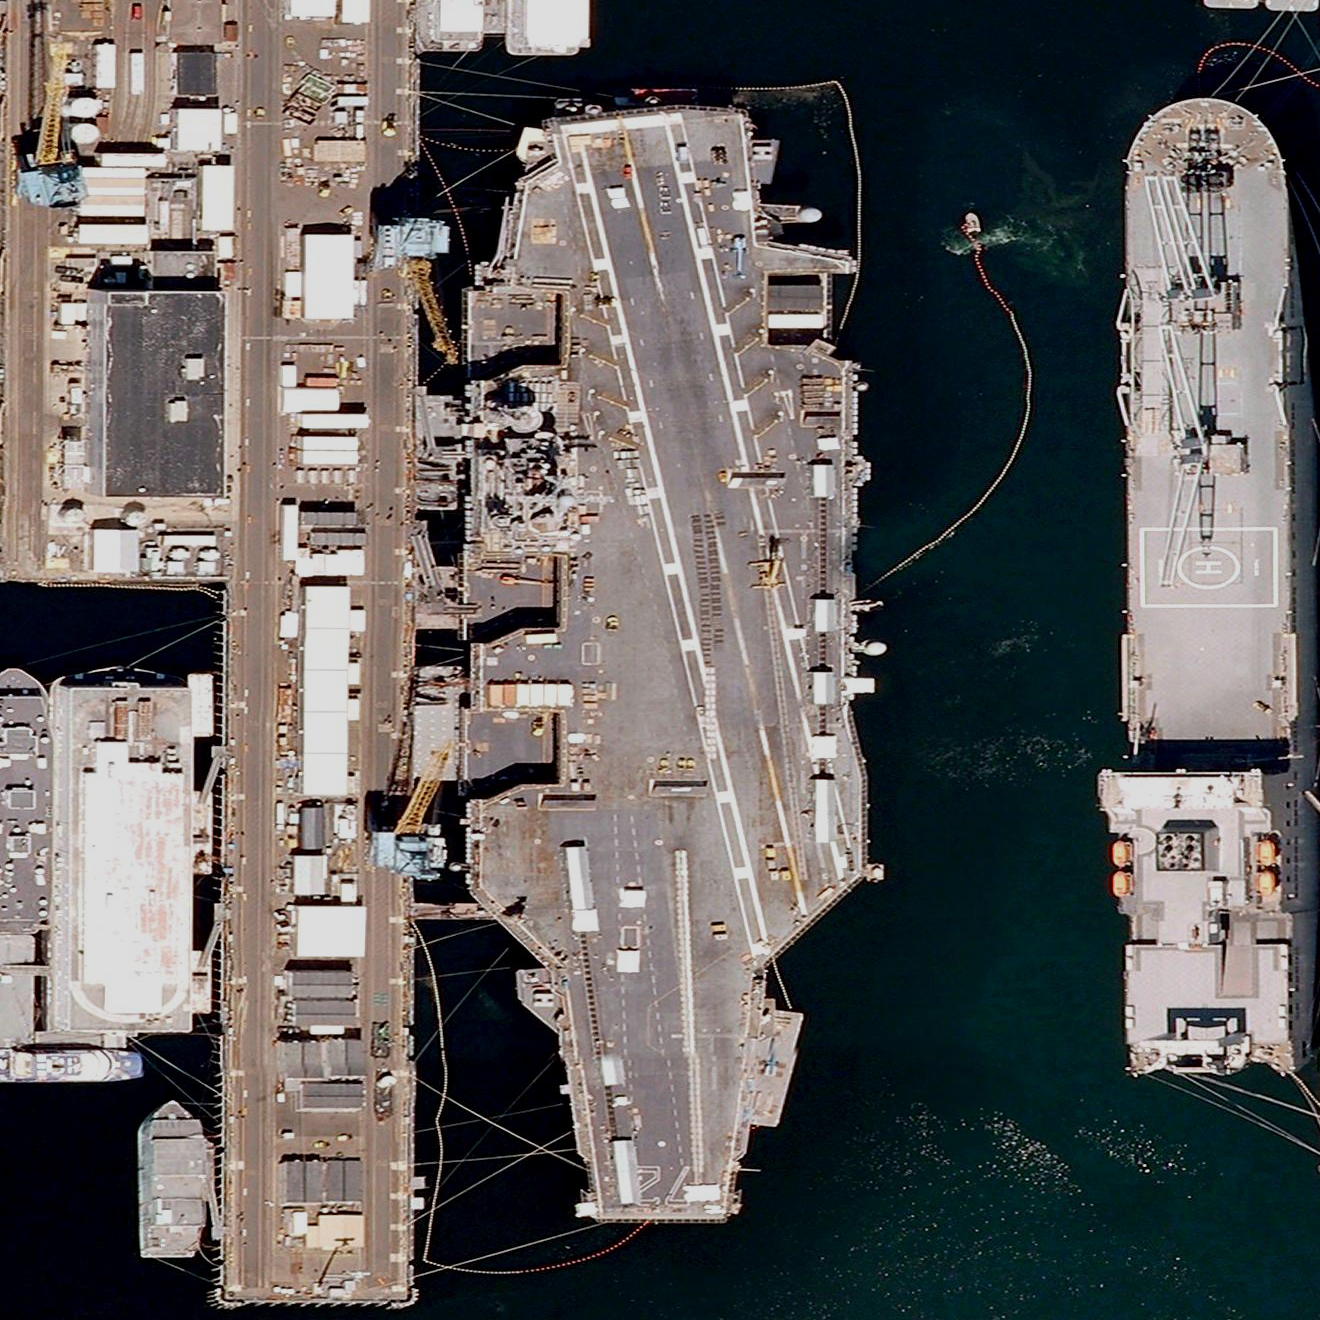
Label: aircraft_carrier